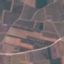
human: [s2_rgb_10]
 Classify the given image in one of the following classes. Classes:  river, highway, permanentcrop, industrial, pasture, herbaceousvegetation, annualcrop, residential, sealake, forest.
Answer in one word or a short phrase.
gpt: PermanentCrop